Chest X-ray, PA view. Patient: 51 years old, sex F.
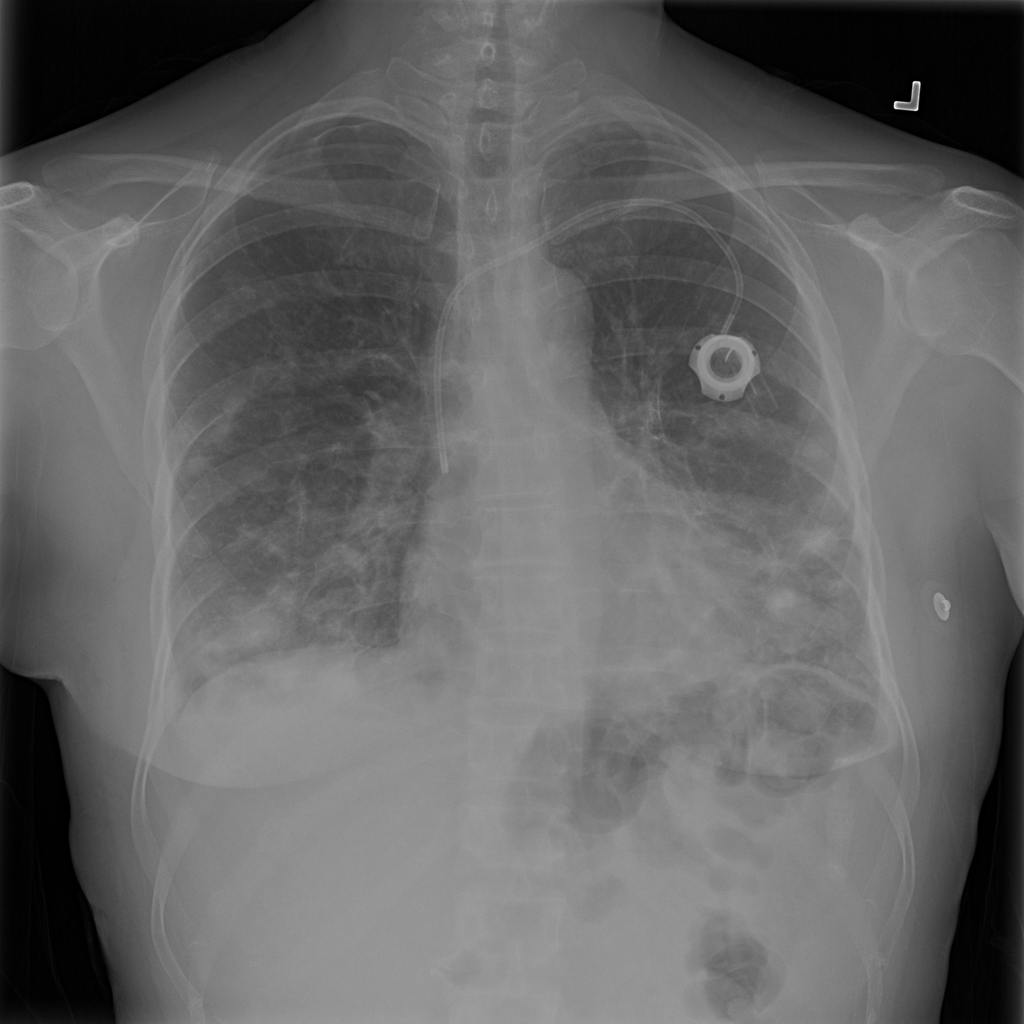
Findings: Pneumothorax